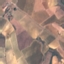
Land use / land cover: PermanentCrop